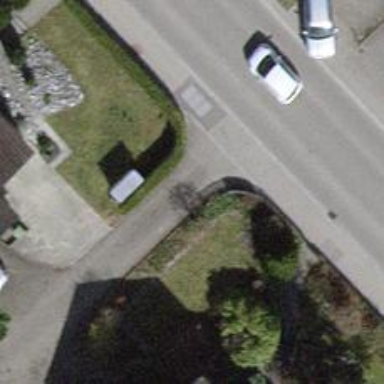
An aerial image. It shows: Post box.